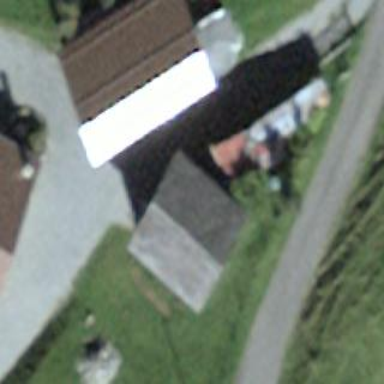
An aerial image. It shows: Garage.